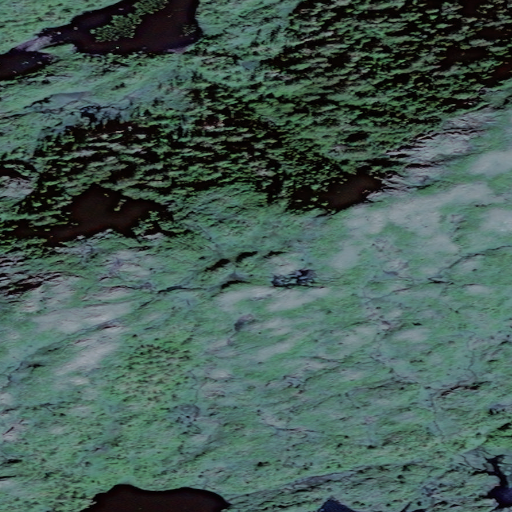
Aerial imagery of cape in Alaska named Takeena Peninsula containing only unknown